Aerial crown-view tile of a tropical tree (Barro Colorado Island, Panama), acquired 20250818:
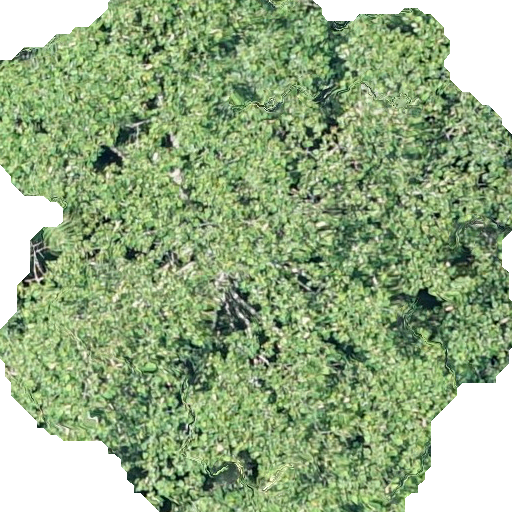
Species: Ochroma pyramidale
GBIF accepted scientific name: Ochroma pyramidale
Crown area: 352.375 m²